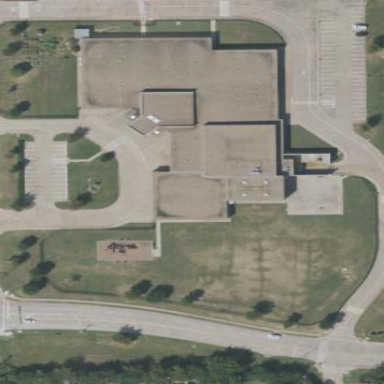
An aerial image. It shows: School building.